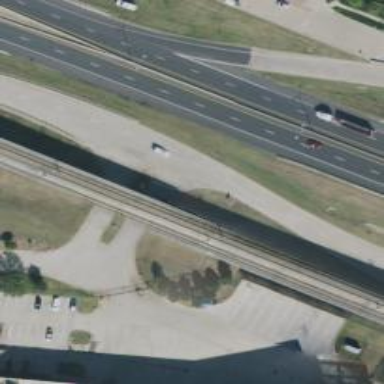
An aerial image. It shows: Primary link highway.